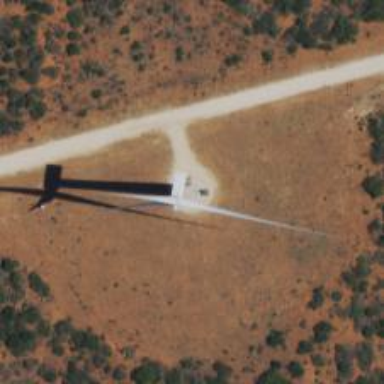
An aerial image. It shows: Wind generator in the form of horizontal axis wind turbine.